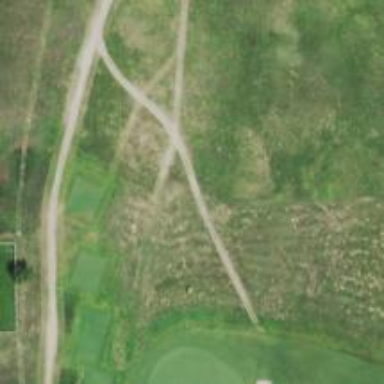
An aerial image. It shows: Footway that resembles golf path.